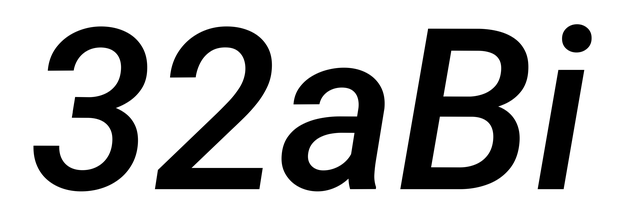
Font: Roboto-Italic_Medium_Italic